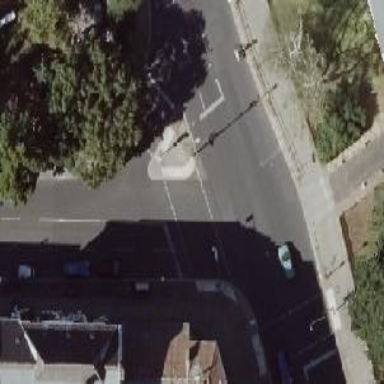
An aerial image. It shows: Road crossing with traffic signals.